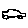
Label: car